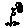
Label: flower